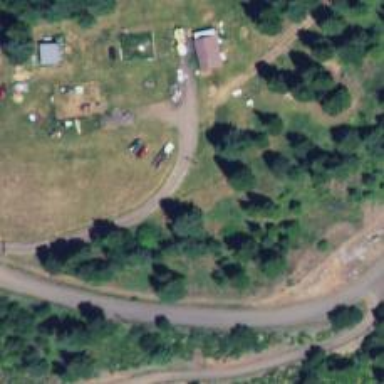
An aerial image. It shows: Driveway leading to service road.